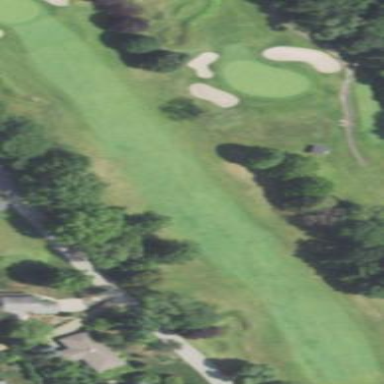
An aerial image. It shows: Grassy area designated as golf fairway.